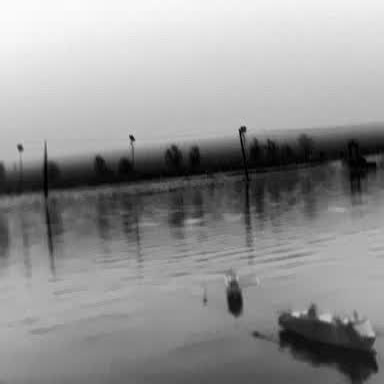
There is a container_ship in the infrared image.